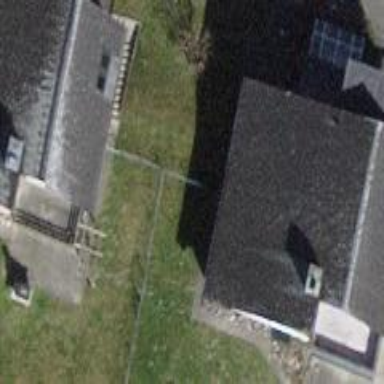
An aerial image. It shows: Building with tiled roof.